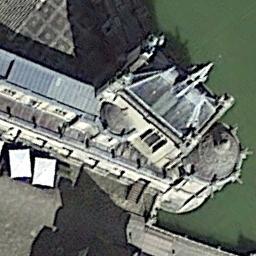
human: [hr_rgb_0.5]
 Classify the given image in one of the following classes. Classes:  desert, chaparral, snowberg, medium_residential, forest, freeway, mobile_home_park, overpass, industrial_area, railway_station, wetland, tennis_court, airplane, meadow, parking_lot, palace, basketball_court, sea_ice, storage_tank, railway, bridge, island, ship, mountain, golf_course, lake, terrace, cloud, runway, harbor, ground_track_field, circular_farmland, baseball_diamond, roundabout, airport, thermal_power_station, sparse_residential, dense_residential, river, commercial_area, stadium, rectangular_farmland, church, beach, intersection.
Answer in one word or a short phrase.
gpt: palace